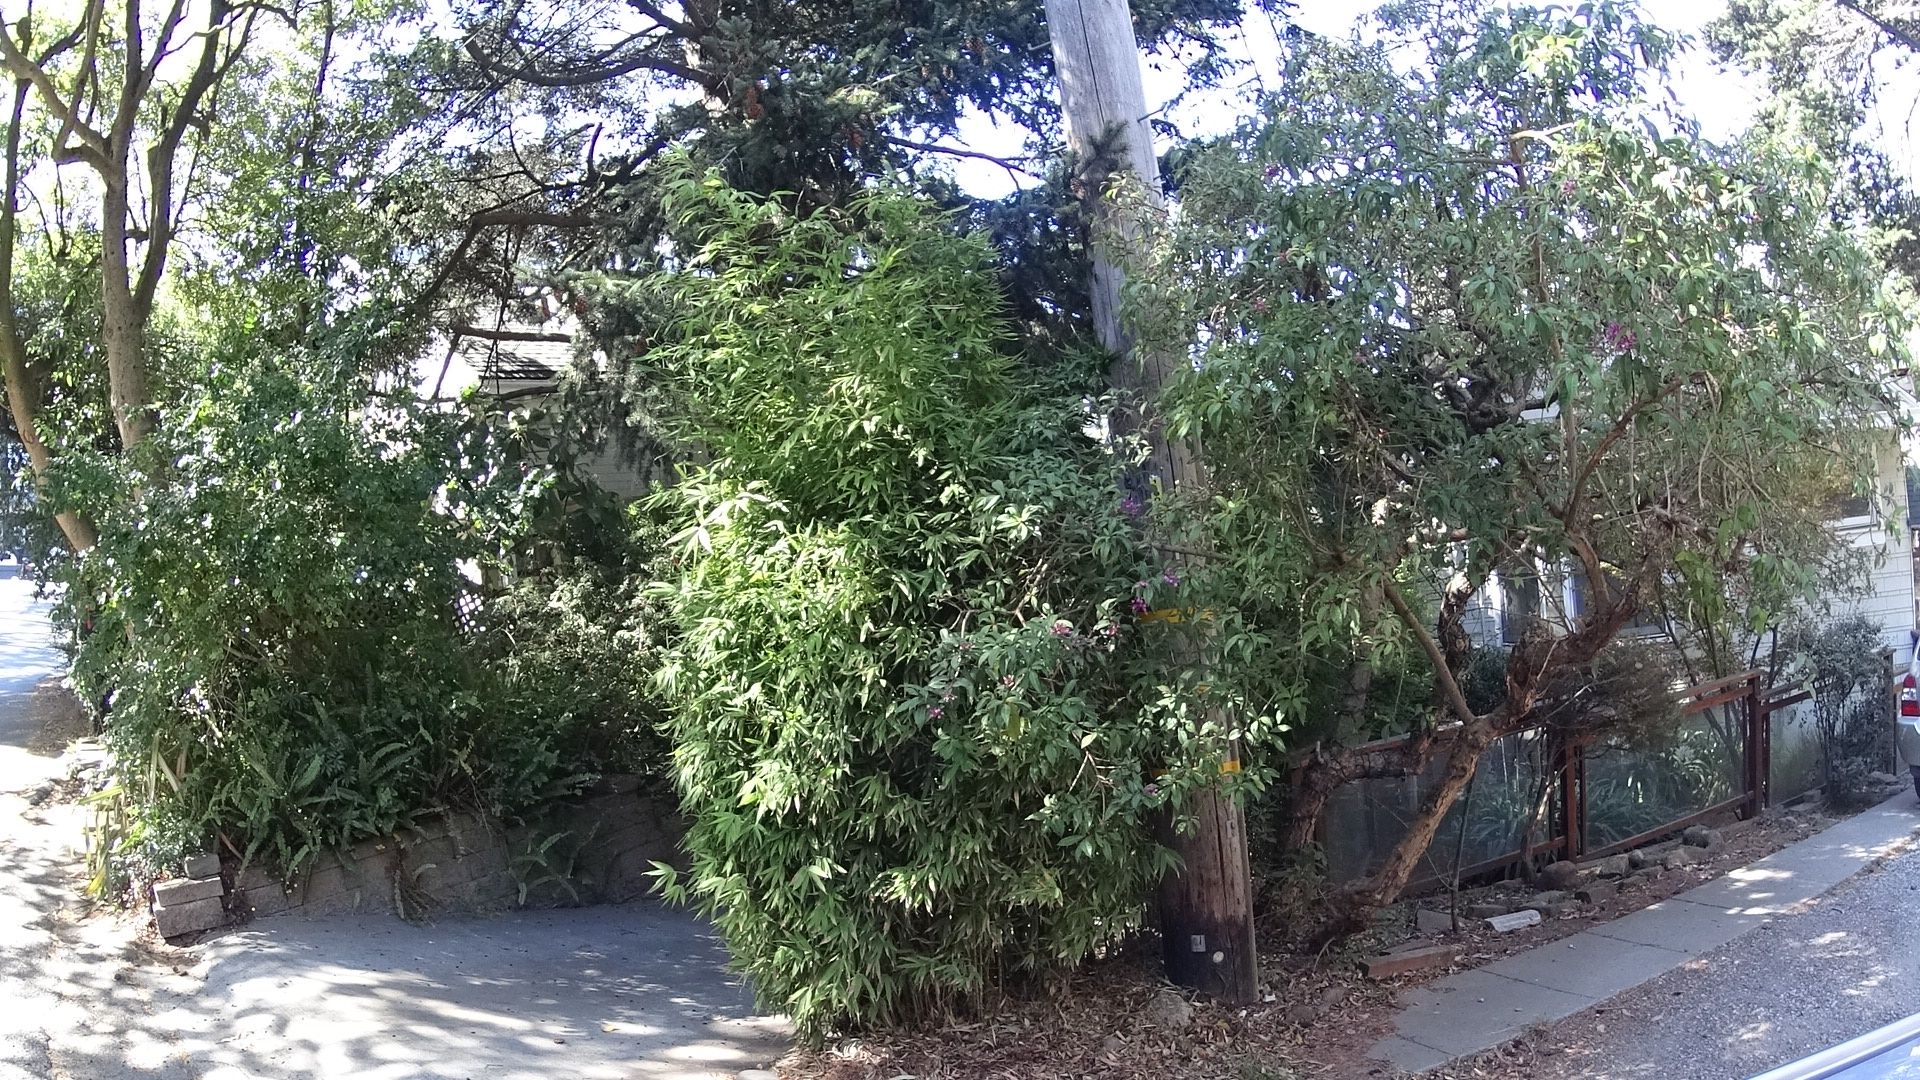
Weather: clear
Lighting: day
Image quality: good
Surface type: walking surface
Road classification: residential, service, footway
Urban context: urban centre
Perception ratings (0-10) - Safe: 4.4, Lively: 2.7, Beautiful: 9.64, Boring: 3.31, Depressing: 3.64, Wealthy: 4.49